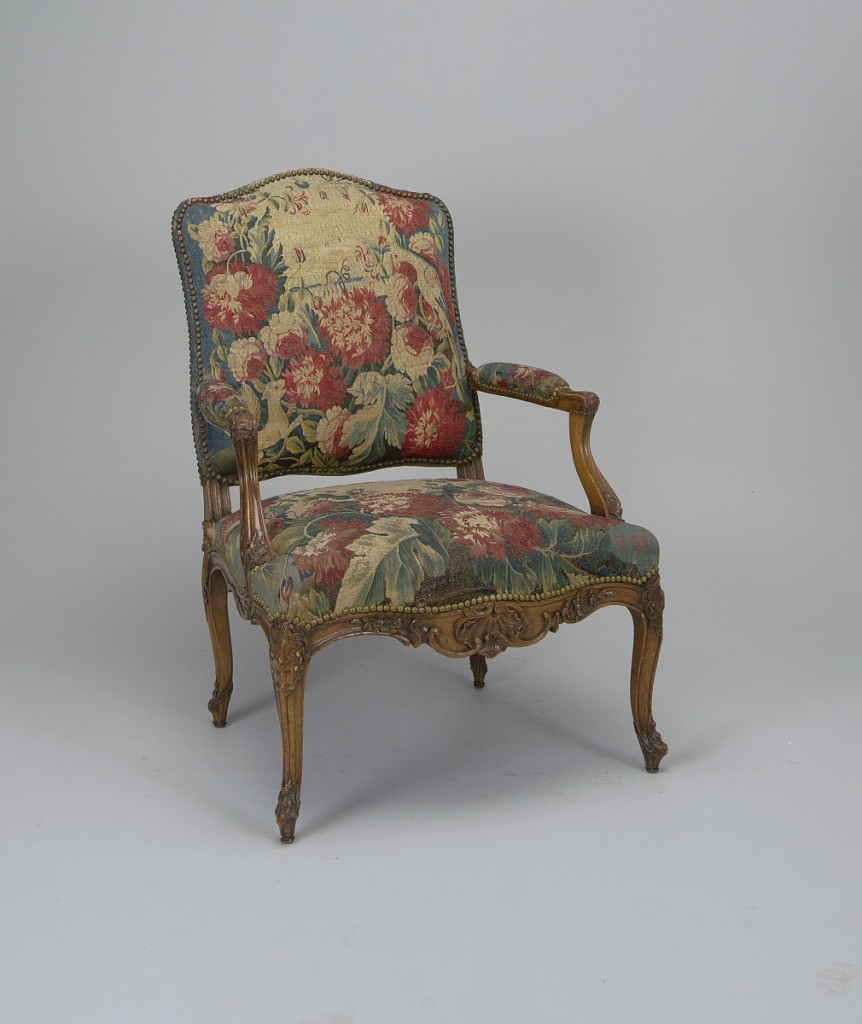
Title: Armchair
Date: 18th century
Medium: wood, metal, tapestry
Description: Louis XV armchair with back, seat and top of arms upholstered in red-to-blue Aubusson tapestry with floral design; domed metal tacks along edges of fabric; carved scrolling and floral decoration at center front of seat rail, knees, feet, and arms.